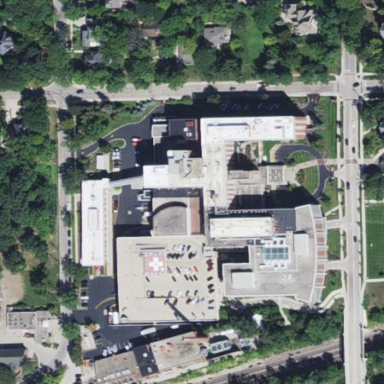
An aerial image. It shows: Hospital building.